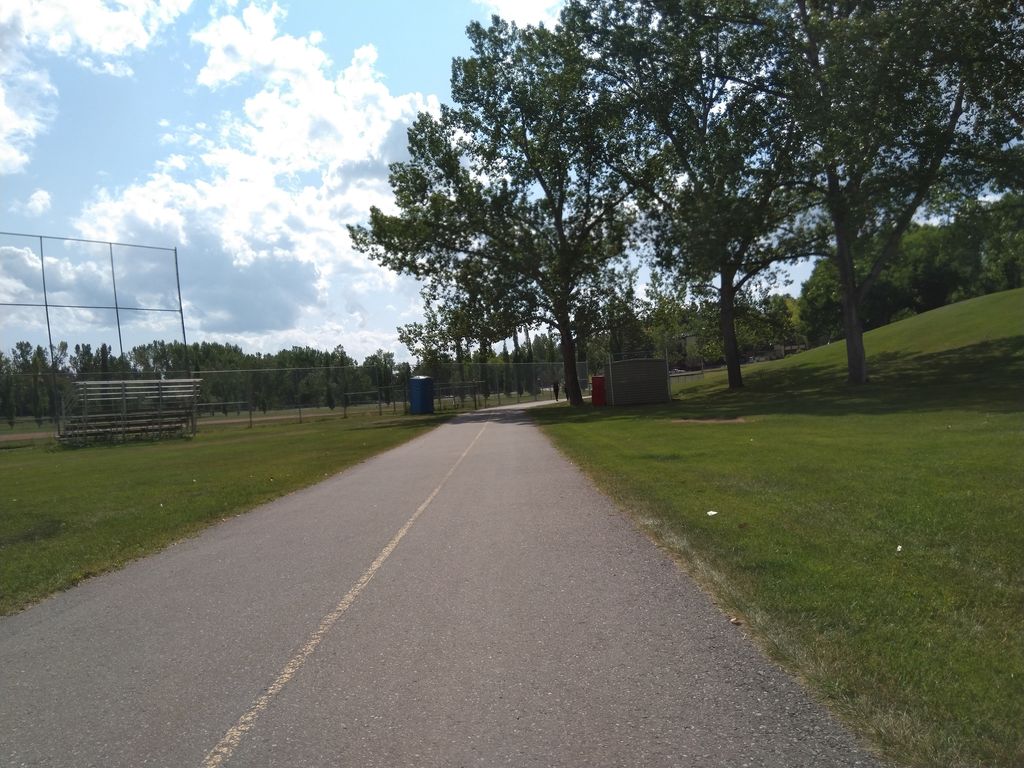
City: calgary